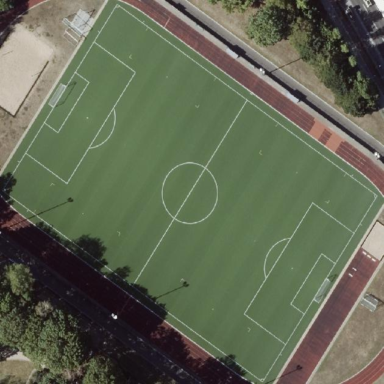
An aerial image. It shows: Artificial turf soccer pitch for leisure land.